Question: It seems that if you add an entry to a 'ContextMenu' while it's open, it'll turn into a blank, tiny little square.
Like this:

To reproduce, just create a new WinForms application and replace the 'Form1' class with this:
'''
public partial class Form1 : Form
{
ContextMenu _menu = new ContextMenu();
public Form1()
{
InitializeComponent();
ContextMenu = _menu;
_menu.MenuItems.Add(new MenuItem() { Text = "Test" });
Timer a = new Timer() { Interval = 3000 };
a.Tick += (sender, e) =>
{
_menu.MenuItems.Add(new MenuItem() { Text = "Woah!" });
};
a.Start();
}
}
'''
Then simply launch, right click and wait.
Is it possible to work around this without resorting to using something like 'ContextMenuStrip'?
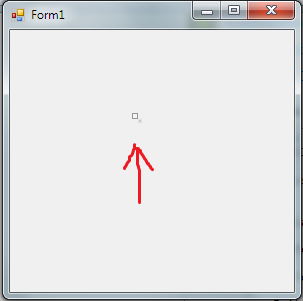
Answer: Use 'Show' method right after addition to workaround the issue:
'''
Timer a = new Timer() { Interval = 3000 };
a.Tick += (sender, e) =>
{
_menu.MenuItems.Add(new MenuItem() { Text = "Woah!" });
_menu.Show(this, Point.Empty);
};
'''
You may also need to track the popup state to avoid unexpected showing. Here is the full source to achieve that:
'''
public partial class Form1 : Form
{
ContextMenu _menu = new ContextMenu();
public Form1()
{
InitializeComponent();
ContextMenu = _menu;
_menu.Popup += new EventHandler(_menu_Popup);
_menu.Collapse += new EventHandler(_menu_Collapse);
_menu.MenuItems.Add(new MenuItem() { Text = "Test" });
Timer a = new Timer() { Interval = 3000 };
a.Tick += (sender, e) =>
{
_menu.MenuItems.Add(new MenuItem() { Text = "Woah!" });
if (_menuPoppedUp)
_menu.Show(this, Point.Empty);
};
a.Start();
}
bool _menuPoppedUp;
void _menu_Collapse(object sender, EventArgs e)
{
_menuPoppedUp = false;
}
void _menu_Popup(object sender, EventArgs e)
{
_menuPoppedUp = true;
}
}
'''